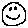
Label: smiley face